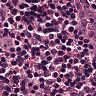
Metastatic tissue present: yes